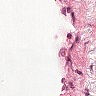
Metastatic tissue present: no